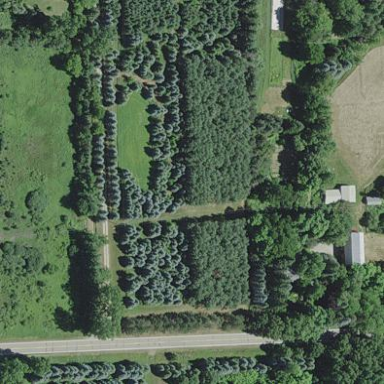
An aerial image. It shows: Plant nursery specializing in trees.